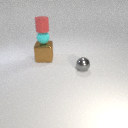
large brown metal cube to the left of small gray metal sphere